Field crop: maize
Growth stage: 1
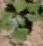
Species: chenopodium